Question: I am doing composition of two automaton (Actually it is a transducer). So at the of it, I want to visually represent it to analyze it.
Which is the best tool/library for the same?
People have suggested me dot and graphviz. Which is better? I am writing code in OCaml. Does that have any library to draw that?
This is an example transducer which I want to draw?

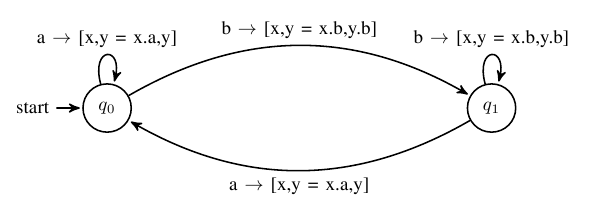
Answer: > People have suggested me dot and graphviz. Which is better?
There is no - <URL>, and has a layout command called 'dot' which lays out directed graphs.
> I am writing code in OCaml. Does that have any library to draw that?
I don't know OCaml, but it looks like there is <URL>.
It also looks like there are <URL> available for some platforms.
> This is an example transducer which I want to draw?
Not sure what the question is, but this graph looks like it has been made with graphviz.